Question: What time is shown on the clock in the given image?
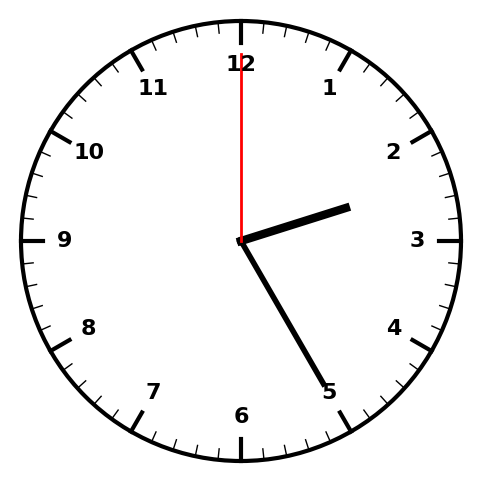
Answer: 02:25:00